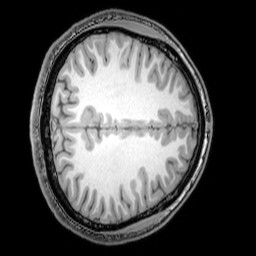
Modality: T1w
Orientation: axial
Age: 23
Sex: male
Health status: healthy
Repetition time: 0.081 s
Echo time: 0.037 s